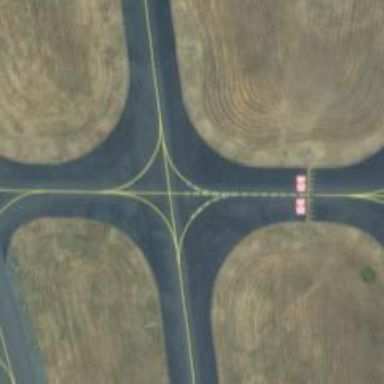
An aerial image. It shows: View of taxiway at the airport.